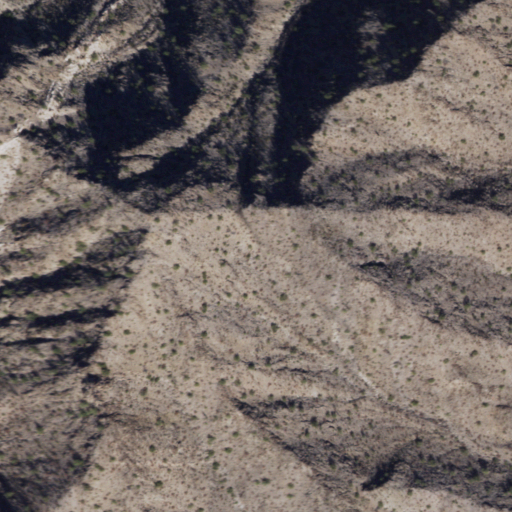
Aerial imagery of mountain in Arizona named Antelope Hills containing only shrub